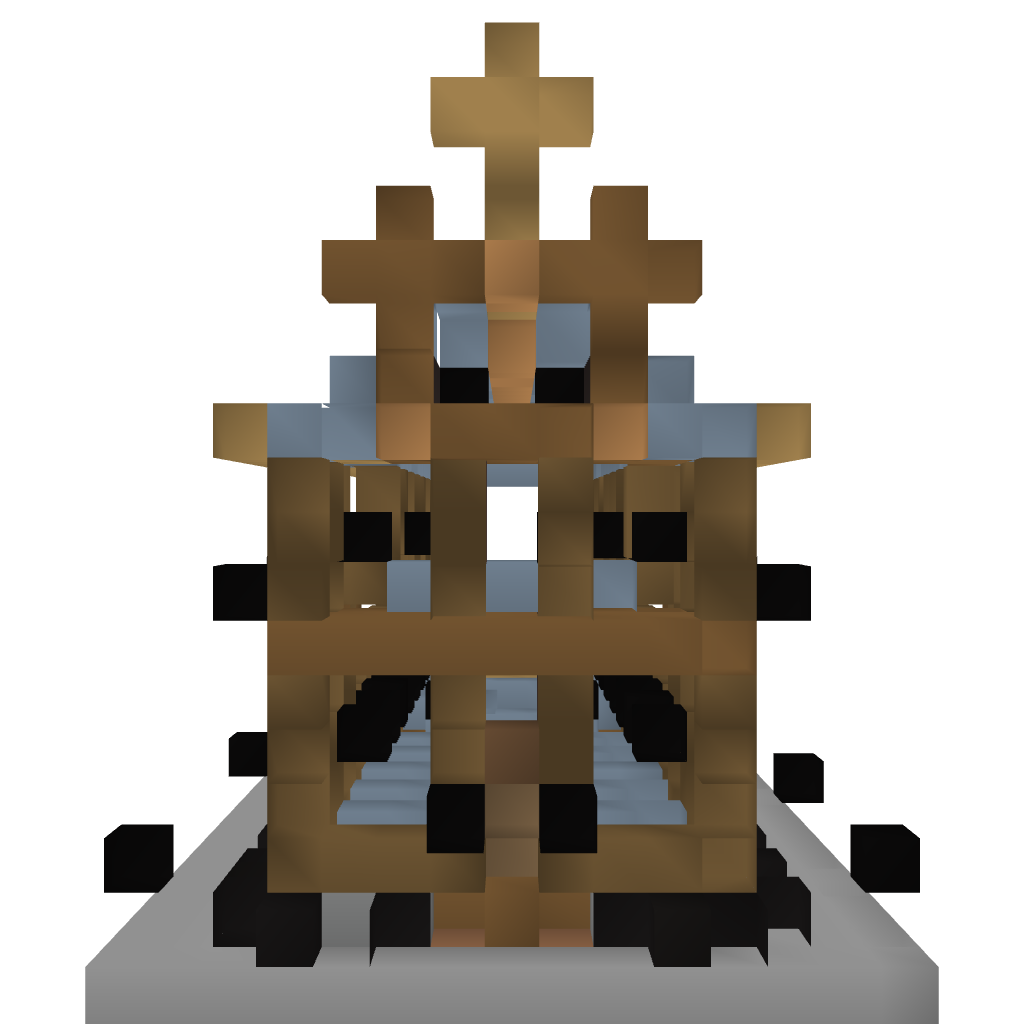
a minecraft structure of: Village Church w/Graveyard